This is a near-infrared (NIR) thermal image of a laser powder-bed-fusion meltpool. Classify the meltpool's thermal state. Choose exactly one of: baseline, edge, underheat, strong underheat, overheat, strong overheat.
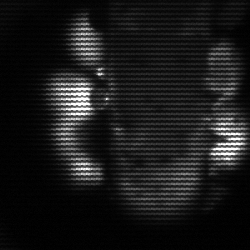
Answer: strong underheat